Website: ulta-beauty
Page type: payment
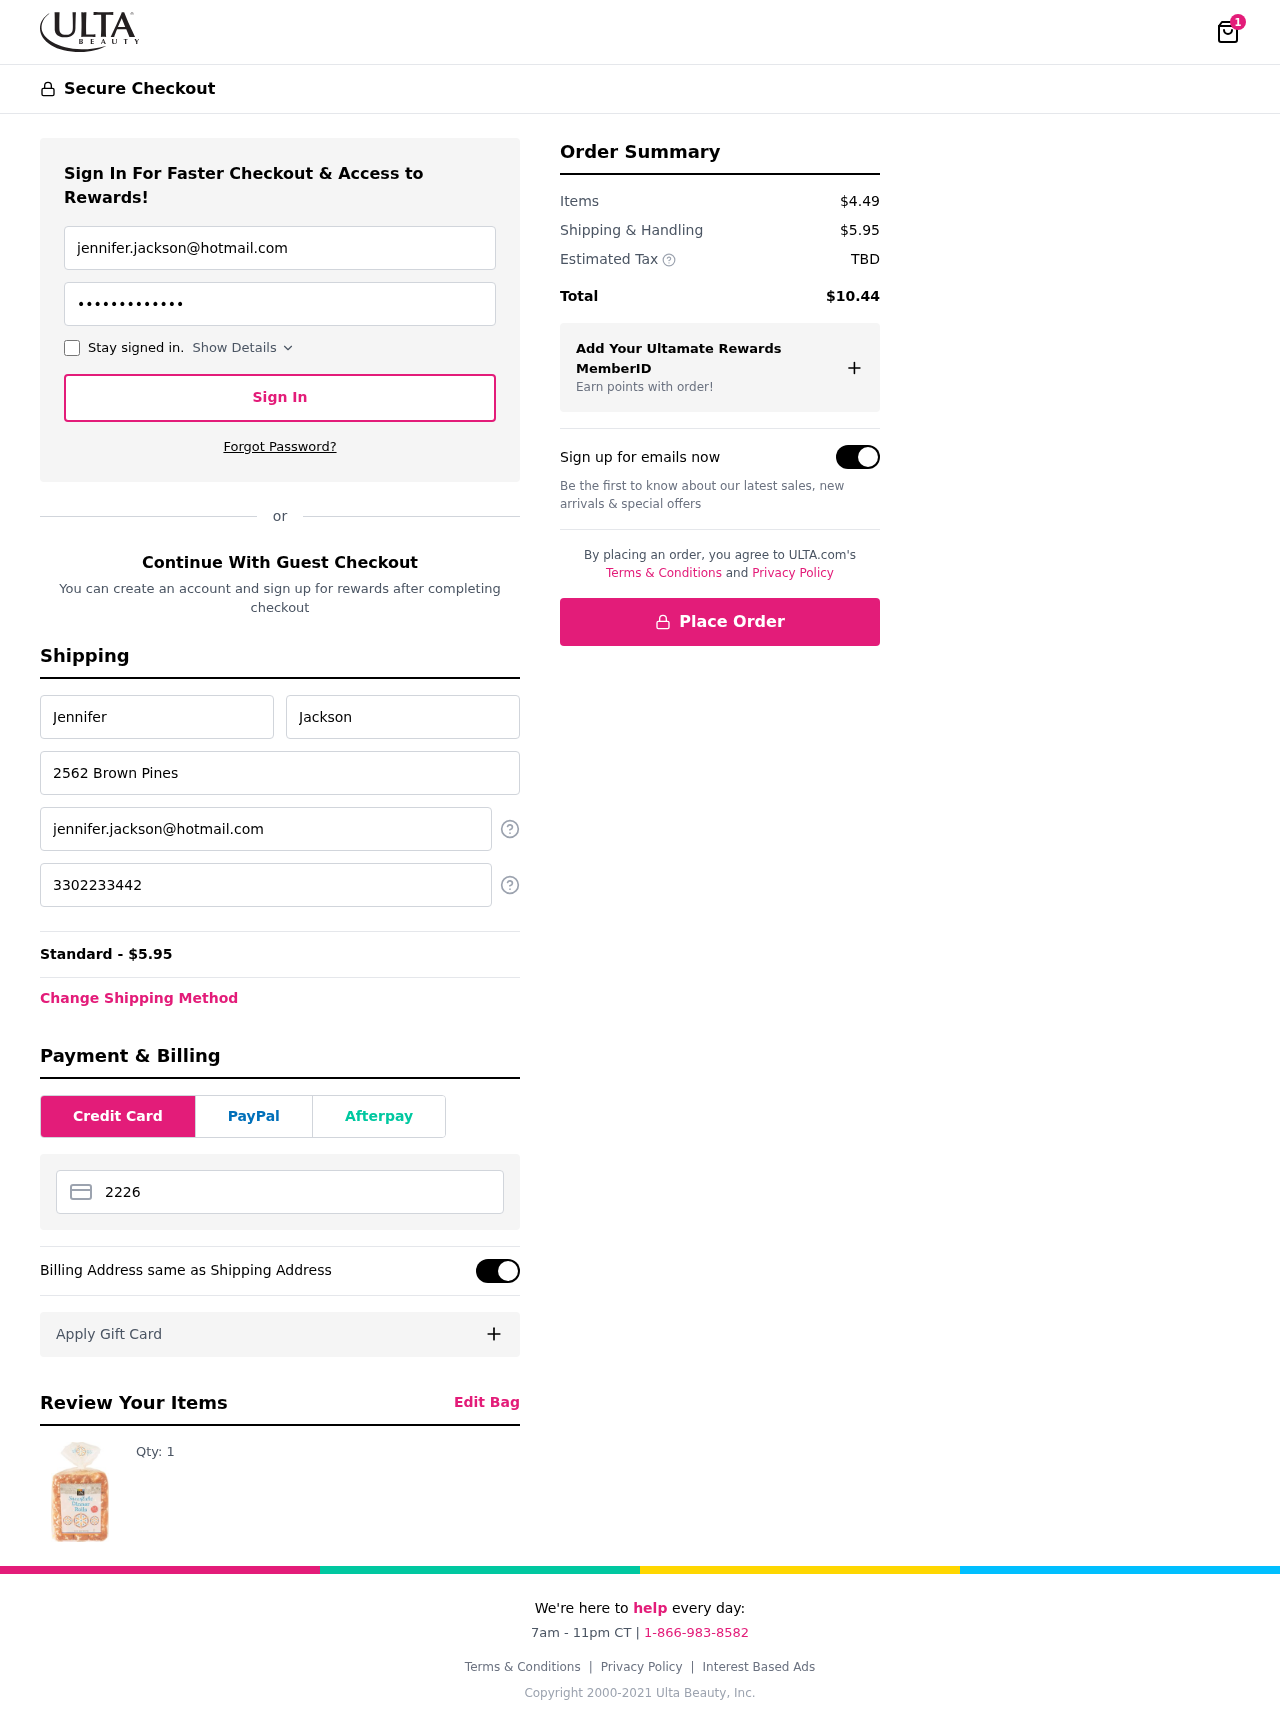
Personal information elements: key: PII_CARD_NUMBER
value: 2226 9329 1293 7693
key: PII_EMAIL
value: jennifer.jackson@hotmail.com
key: PII_FIRSTNAME
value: Jennifer
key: PII_LASTNAME
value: Jackson
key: PII_PHONE
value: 3302233442
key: PII_STREET
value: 2562 Brown Pines
Product elements: key: PRODUCT1_QUANTITY
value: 1
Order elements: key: ORDER_NUM_ITEMS
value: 1
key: ORDER_SHIPPING_COST
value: $5.95
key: ORDER_SHIPPING_COST
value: Standard - $5.95
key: ORDER_SUBTOTAL
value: $4.49
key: ORDER_TAX
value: TBD
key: ORDER_TOTAL
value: $10.44